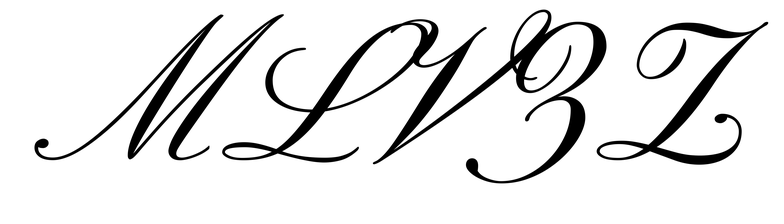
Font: PinyonScript-Regular